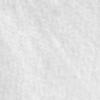
Label: no_change